Aerial crown-view tile of a tropical tree (Barro Colorado Island, Panama), acquired 20250317:
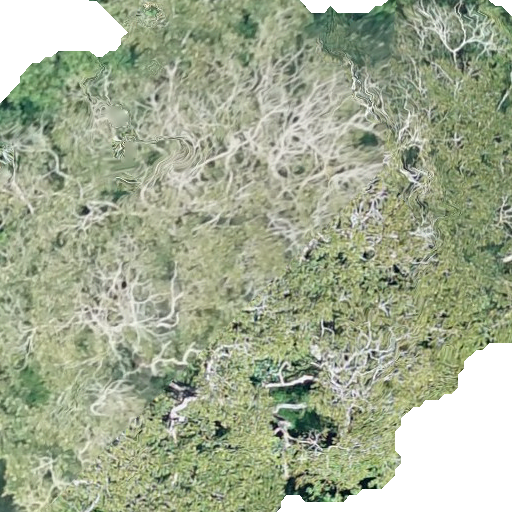
Species: Dipteryx oleifera
GBIF accepted scientific name: Dipteryx oleifera
Crown area: 463.695 m²